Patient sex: F
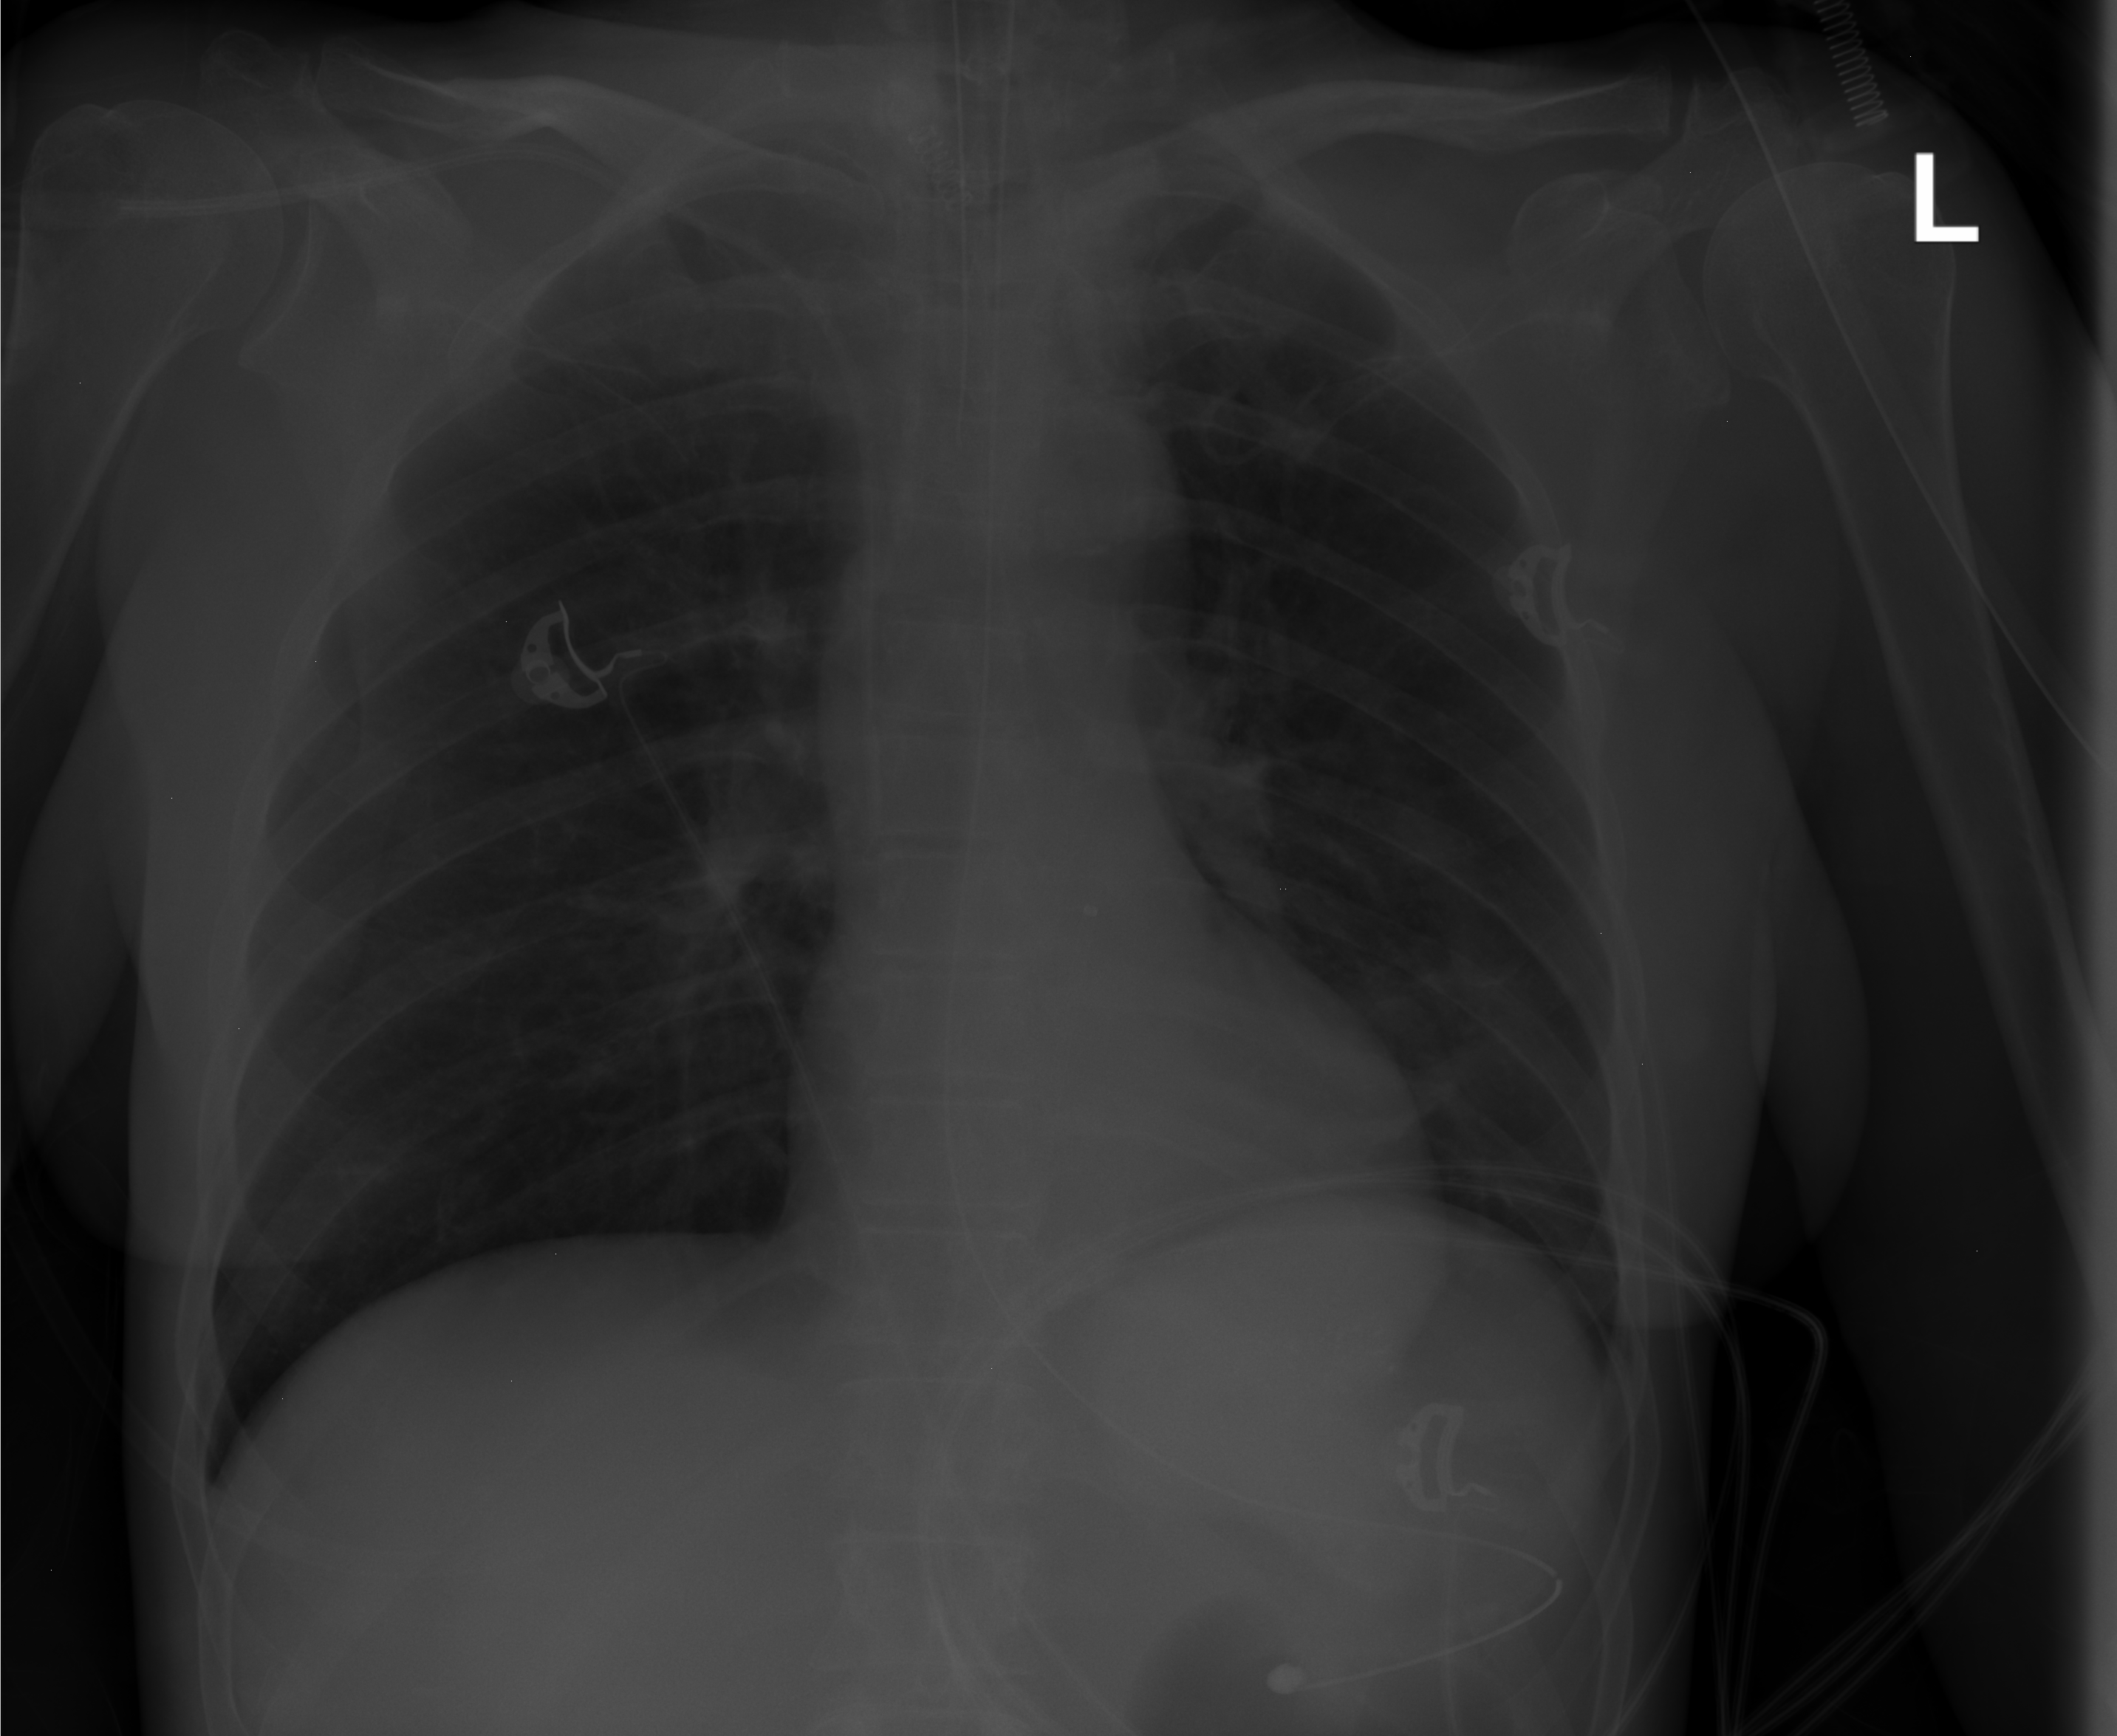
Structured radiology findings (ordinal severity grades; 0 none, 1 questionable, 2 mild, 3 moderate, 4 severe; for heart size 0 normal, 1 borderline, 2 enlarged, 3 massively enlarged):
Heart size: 0
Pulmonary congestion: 0
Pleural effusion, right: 0
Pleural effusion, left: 0
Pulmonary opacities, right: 0
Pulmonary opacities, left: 0
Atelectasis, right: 0
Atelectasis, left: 2